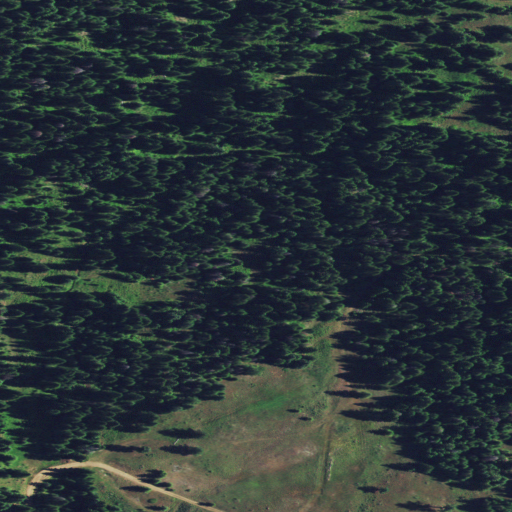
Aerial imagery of plain(s) in Idaho named Chase Meadow containing evergreen forest and shrub